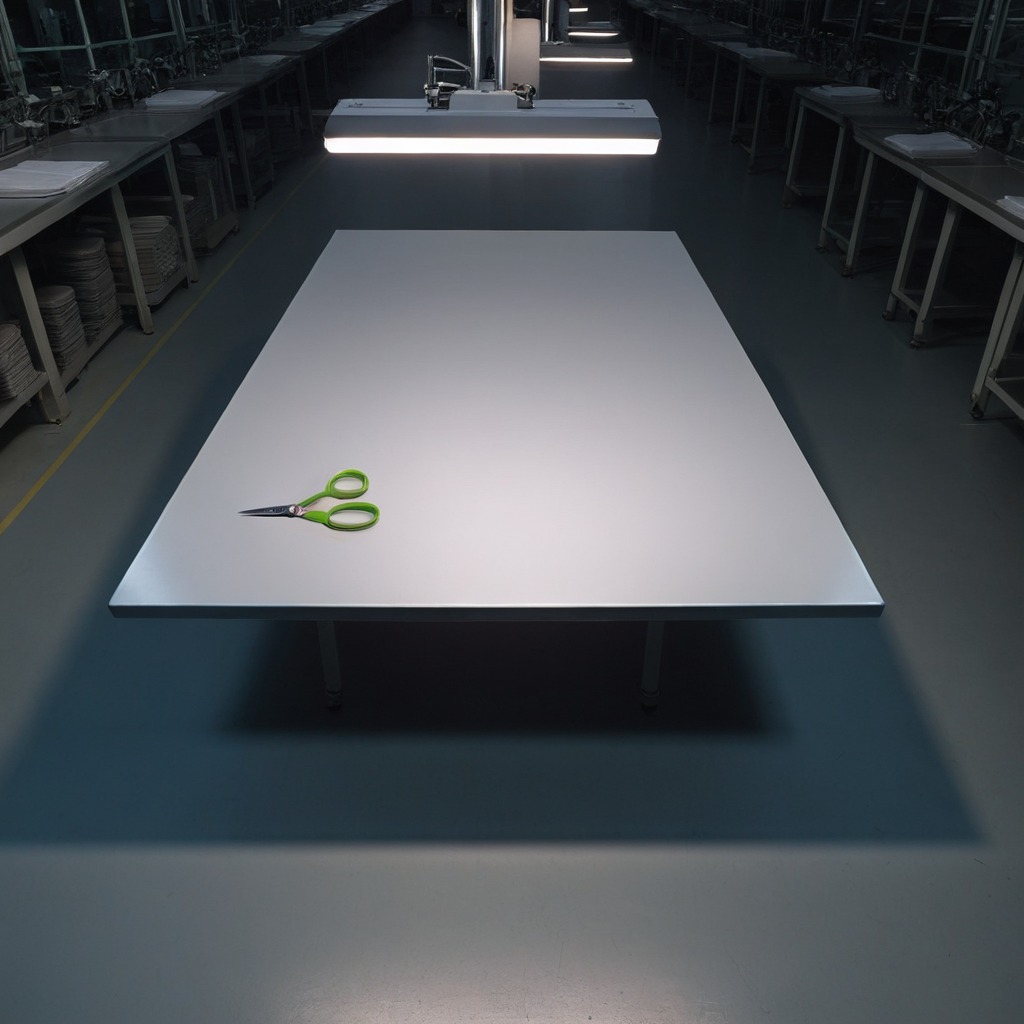
A scissor is lying on a clean empty table in a basement in the evening soft directional lighting on the tabletop realistic grain studio-quality clarity centered framing